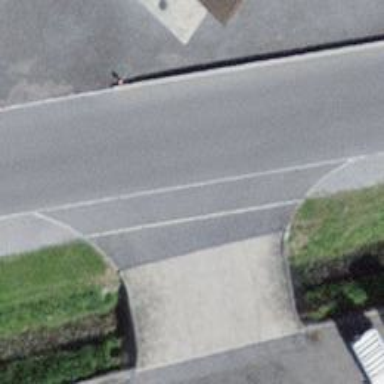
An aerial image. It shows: Service road that crosses over bridge.